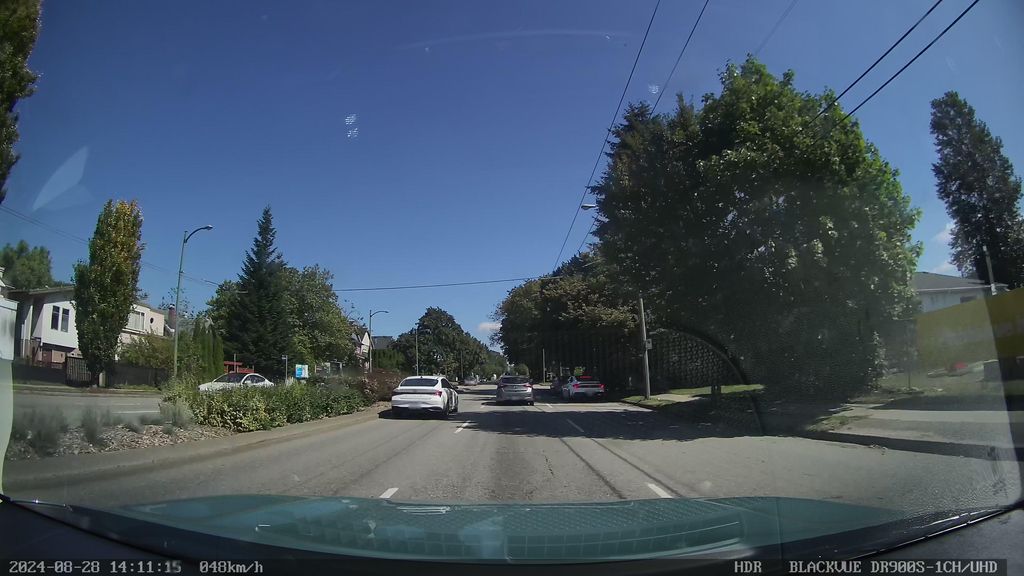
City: vancouver